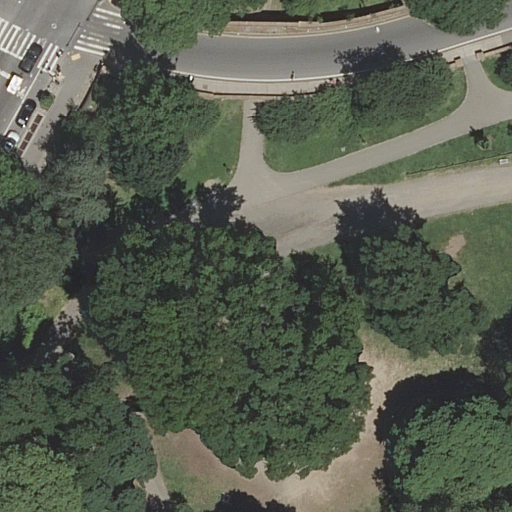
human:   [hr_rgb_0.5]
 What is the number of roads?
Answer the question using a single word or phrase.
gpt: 8

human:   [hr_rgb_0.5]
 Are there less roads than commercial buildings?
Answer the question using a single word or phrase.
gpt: no

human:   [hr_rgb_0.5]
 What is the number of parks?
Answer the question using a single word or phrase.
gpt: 1

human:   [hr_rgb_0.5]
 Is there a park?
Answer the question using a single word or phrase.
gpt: yes

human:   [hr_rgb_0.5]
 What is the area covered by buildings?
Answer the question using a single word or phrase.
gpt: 0m2

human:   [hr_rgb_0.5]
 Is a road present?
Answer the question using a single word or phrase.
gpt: yes

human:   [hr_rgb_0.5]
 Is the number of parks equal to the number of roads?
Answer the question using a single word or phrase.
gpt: no

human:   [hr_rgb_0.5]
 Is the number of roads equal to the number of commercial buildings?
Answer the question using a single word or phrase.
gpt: no

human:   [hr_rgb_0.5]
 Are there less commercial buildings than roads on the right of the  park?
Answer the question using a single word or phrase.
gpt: no

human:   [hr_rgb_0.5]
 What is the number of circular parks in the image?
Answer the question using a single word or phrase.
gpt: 0

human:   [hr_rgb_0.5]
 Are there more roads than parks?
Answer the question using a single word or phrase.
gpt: yes

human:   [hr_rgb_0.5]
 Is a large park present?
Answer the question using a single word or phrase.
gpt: yes

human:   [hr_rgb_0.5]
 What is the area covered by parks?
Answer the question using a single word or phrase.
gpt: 10627m2

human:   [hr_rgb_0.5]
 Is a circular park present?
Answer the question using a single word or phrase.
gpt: no

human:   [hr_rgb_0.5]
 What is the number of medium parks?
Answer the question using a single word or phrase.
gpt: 0

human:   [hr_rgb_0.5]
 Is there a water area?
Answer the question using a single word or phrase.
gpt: no

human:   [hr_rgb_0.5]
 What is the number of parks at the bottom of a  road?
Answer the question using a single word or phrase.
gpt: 0

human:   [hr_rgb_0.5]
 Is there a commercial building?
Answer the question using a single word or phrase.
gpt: no

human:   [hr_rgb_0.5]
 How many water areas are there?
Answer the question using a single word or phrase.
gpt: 0

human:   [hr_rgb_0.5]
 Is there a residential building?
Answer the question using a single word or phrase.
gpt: no

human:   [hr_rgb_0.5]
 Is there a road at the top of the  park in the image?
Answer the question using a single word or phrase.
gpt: no

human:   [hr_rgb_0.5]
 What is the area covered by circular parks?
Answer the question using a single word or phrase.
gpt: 0m2

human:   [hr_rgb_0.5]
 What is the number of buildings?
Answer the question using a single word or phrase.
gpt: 0

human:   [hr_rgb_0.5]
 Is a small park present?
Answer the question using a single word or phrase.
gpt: no

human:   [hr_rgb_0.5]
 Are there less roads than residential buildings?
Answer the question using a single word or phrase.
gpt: no

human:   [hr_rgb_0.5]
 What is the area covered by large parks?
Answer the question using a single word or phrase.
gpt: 10627m2

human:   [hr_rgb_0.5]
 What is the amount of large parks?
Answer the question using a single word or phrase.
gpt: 1

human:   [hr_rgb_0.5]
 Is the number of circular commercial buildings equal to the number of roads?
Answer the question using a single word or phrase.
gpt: no

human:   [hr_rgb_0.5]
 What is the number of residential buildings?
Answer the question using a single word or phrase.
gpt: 0

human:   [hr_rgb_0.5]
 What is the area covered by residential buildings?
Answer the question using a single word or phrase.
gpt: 0m2

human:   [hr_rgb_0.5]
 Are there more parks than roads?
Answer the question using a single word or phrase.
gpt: no

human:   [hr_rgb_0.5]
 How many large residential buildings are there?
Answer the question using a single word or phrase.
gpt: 0

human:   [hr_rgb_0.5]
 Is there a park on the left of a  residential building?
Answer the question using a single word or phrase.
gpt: no

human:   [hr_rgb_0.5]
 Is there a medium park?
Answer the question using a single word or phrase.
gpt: no

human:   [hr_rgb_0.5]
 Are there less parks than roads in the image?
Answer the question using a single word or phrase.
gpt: yes

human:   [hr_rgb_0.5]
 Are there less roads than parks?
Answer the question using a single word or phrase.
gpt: no

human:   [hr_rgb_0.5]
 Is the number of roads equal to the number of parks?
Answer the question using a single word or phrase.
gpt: no

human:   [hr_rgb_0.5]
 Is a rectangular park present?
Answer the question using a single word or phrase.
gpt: yes

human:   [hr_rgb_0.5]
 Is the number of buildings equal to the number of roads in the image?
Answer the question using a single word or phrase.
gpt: no

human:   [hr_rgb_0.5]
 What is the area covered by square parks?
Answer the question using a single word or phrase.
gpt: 0m2

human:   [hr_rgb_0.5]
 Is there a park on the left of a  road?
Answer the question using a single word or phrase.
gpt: no

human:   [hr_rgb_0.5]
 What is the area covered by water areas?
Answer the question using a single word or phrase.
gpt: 0m2

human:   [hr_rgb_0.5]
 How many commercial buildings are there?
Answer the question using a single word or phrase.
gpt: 0

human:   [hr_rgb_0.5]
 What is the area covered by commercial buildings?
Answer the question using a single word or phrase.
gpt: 0m2

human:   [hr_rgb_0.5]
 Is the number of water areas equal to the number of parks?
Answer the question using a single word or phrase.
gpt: no

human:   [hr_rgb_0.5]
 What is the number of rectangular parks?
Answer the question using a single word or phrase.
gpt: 1

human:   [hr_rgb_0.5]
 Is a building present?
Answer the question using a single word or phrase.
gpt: no

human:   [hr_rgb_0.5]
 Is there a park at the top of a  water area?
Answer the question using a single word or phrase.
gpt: no

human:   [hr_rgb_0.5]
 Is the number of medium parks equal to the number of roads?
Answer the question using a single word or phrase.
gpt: no

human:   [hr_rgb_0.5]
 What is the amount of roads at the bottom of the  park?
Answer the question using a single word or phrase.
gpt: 8

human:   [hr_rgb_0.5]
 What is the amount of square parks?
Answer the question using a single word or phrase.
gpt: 0

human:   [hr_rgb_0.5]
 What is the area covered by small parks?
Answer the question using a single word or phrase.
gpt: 0m2

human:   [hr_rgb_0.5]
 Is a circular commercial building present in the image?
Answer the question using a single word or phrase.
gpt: no

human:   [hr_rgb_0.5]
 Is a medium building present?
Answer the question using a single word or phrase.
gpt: no

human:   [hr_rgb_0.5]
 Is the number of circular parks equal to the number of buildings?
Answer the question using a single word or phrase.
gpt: yes

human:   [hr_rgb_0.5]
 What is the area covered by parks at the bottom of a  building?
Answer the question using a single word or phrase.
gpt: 0m2

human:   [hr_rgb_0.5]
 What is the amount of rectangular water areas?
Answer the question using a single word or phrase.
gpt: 0

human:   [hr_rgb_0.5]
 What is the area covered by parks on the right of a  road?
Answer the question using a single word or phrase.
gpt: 10627m2

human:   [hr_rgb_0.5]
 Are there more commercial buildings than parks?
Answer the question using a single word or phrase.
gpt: no

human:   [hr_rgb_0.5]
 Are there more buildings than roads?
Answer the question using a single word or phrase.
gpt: no

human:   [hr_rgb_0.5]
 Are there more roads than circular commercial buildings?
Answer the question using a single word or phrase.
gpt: yes

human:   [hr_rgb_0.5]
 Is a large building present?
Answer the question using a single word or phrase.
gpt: no

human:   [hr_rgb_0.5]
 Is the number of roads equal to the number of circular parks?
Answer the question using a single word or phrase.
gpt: no

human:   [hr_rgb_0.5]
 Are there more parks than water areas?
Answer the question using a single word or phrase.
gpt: yes